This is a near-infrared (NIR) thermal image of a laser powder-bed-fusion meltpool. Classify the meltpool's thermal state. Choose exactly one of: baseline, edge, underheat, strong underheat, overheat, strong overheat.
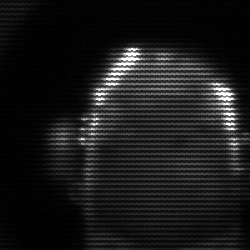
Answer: baseline